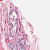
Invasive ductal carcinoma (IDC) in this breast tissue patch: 0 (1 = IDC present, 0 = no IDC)